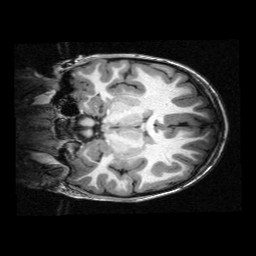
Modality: T1w
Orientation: coronal
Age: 10
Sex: female
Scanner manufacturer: siemens
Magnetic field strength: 3 T
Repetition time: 2.3 s
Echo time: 0.00336 s